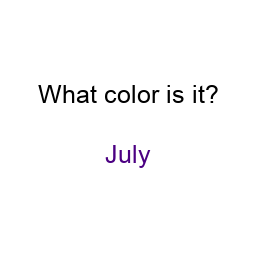
Color: indigo
Background color: white
Question text color: black